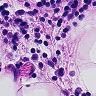
Metastatic tissue present: no